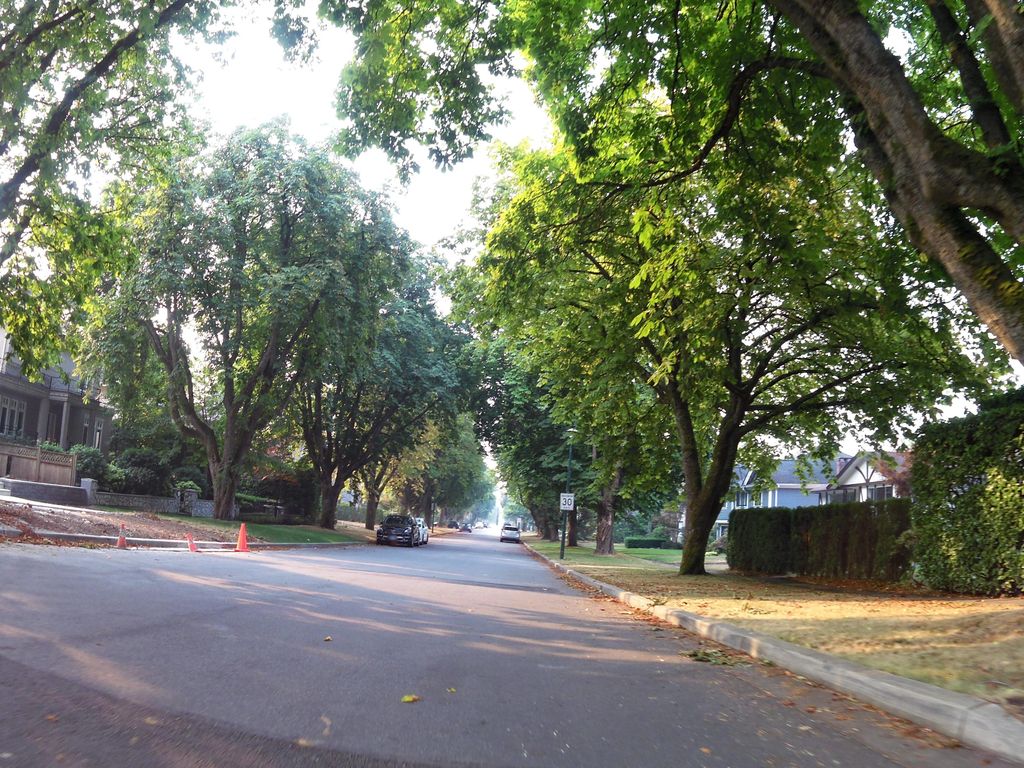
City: vancouver